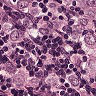
Metastatic tissue present: yes